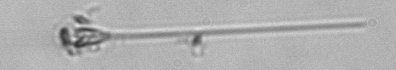
Label: Asterionellopsis_glacialis